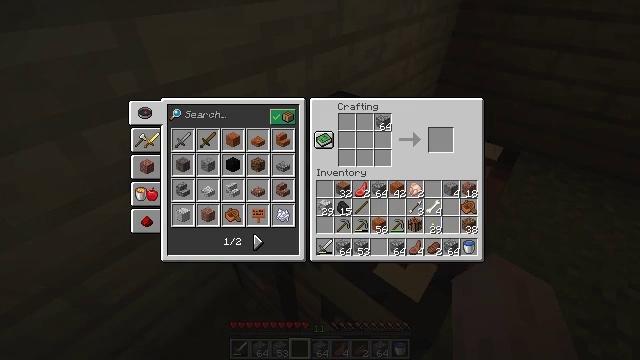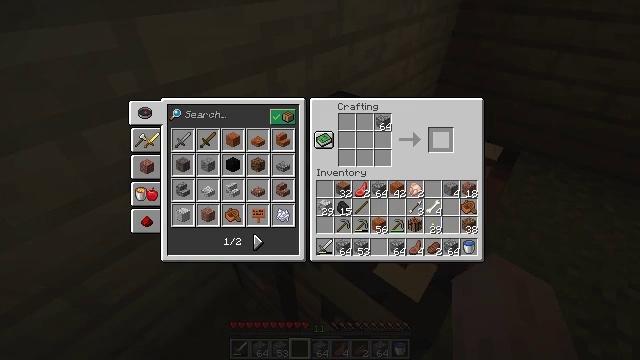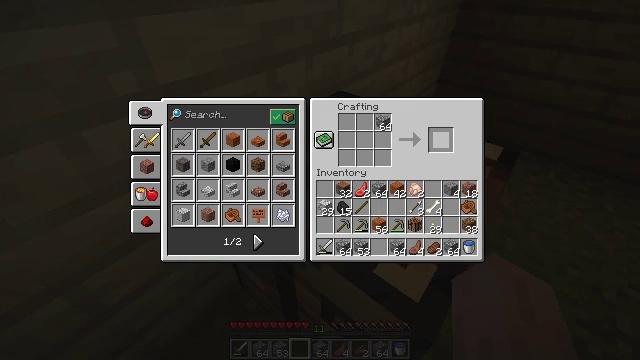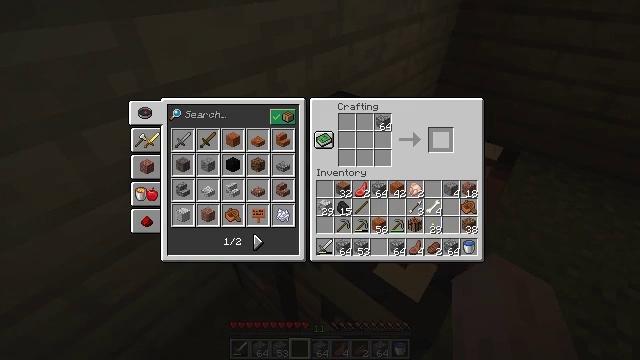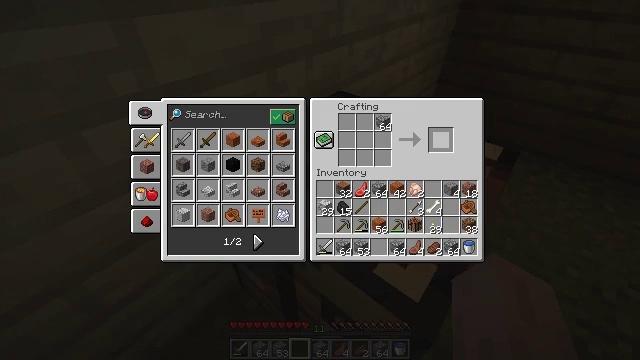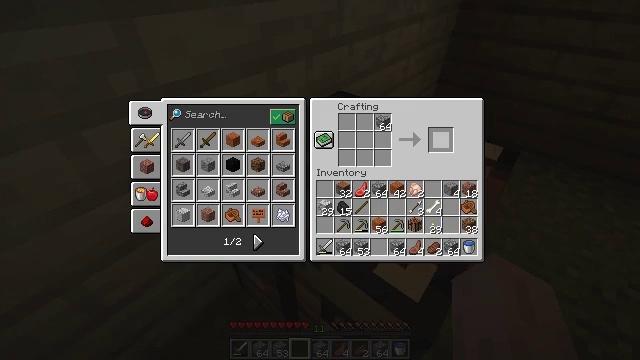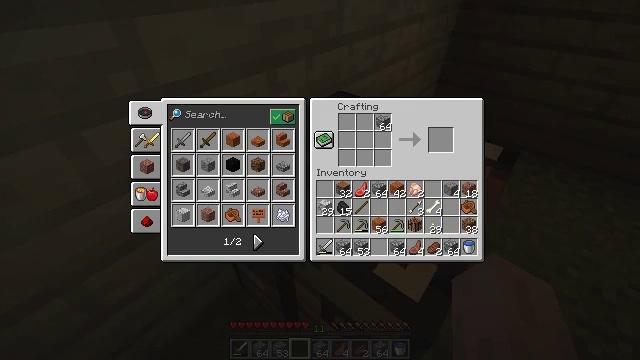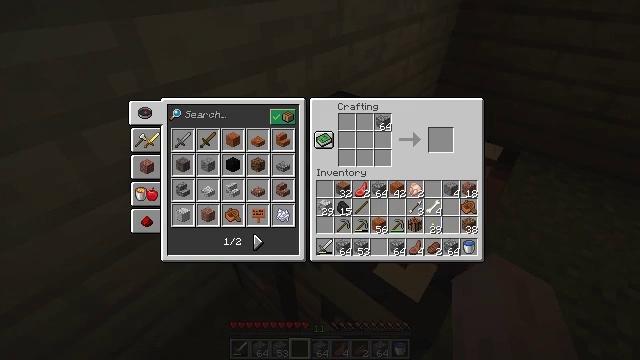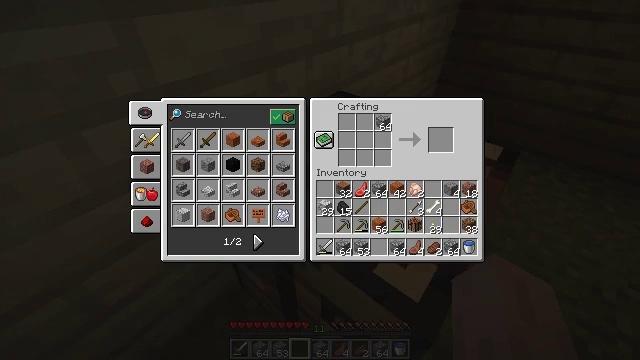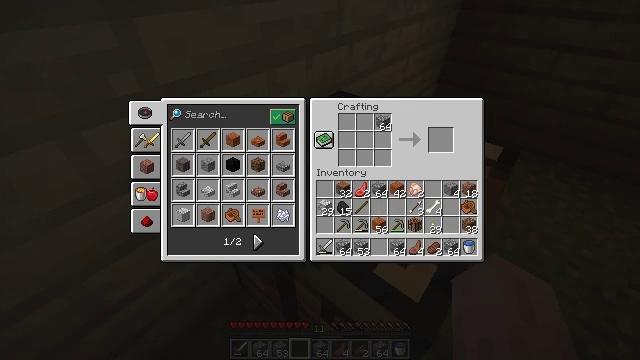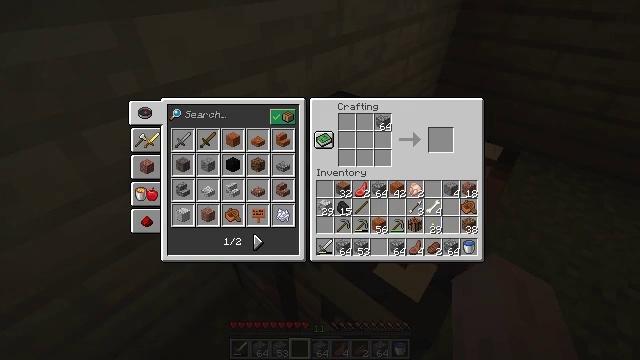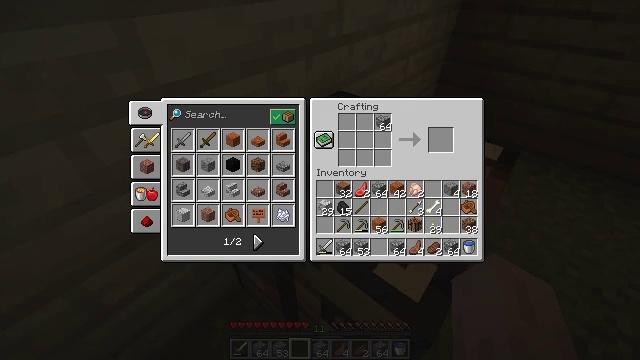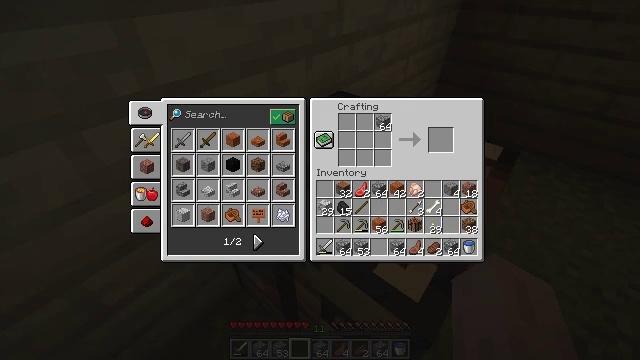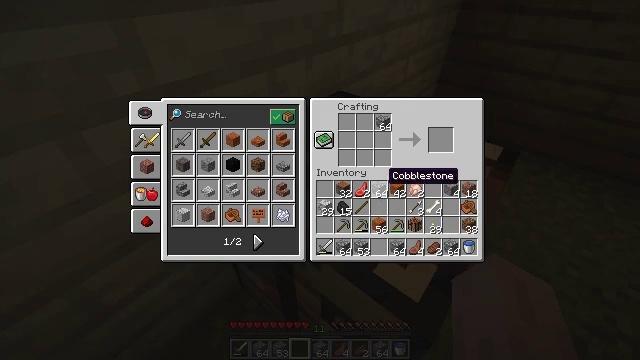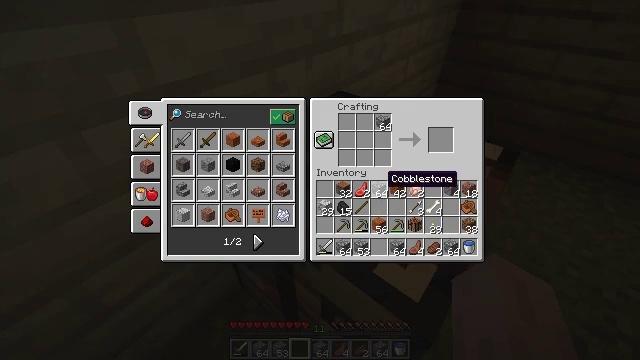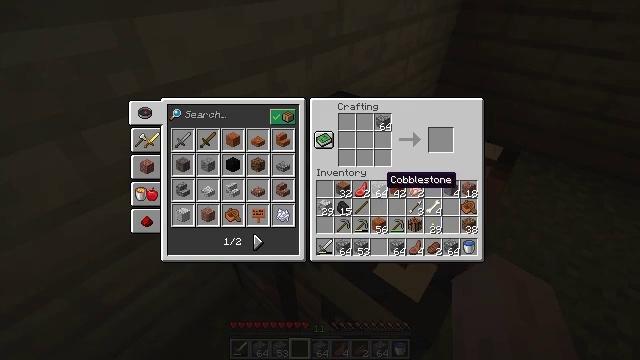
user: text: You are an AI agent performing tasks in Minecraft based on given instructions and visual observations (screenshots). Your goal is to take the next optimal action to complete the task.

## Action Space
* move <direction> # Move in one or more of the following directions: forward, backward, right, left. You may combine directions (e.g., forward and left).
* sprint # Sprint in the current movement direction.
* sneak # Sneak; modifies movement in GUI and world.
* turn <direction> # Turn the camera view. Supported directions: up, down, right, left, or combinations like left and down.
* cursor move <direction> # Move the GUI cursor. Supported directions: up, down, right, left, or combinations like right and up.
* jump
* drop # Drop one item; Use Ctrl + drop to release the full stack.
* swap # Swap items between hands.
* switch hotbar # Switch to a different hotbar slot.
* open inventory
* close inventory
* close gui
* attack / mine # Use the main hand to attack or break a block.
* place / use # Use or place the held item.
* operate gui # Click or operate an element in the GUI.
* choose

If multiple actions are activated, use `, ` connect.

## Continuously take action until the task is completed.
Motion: motion action
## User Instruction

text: Craft a cobblestone slab.
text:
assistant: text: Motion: no_op
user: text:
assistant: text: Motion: no_op
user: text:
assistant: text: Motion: no_op
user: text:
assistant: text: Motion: no_op
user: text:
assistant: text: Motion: no_op
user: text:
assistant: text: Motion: cursor move left
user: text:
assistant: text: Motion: no_op
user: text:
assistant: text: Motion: cursor move left
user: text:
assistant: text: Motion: no_op
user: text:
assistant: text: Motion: cursor move down
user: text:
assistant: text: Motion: cursor move down
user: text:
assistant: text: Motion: cursor move left
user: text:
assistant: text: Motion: cursor move left and down
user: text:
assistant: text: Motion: no_op
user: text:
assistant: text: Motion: no_op
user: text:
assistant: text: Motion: no_op
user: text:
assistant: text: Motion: no_op
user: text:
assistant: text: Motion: no_op
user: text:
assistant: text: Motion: no_op
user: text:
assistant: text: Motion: no_op
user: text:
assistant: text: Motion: no_op
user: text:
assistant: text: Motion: operate gui
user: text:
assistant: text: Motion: operate gui
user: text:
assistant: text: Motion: operate gui
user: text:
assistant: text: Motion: cursor move up
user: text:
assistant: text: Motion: cursor move up
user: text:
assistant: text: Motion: cursor move up
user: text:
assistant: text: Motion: cursor move up
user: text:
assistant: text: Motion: no_op
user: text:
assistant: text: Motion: no_op